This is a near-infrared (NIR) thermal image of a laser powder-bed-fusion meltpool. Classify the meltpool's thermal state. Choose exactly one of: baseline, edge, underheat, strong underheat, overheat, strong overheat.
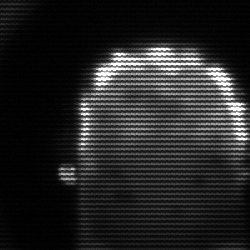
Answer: baseline